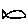
Label: fish